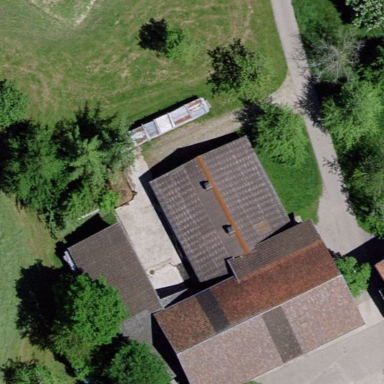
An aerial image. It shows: Gabled roof on farm auxiliary building.